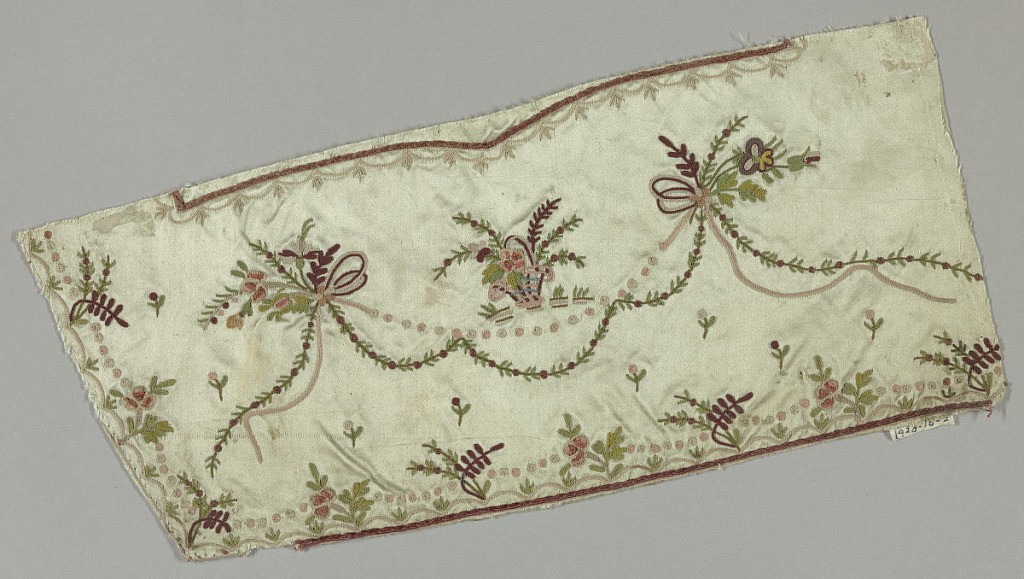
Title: Fragment
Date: ca. 1770
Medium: silk Technique: embroidered in chain stitch on satin weave
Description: Fragment of man's waistcoat in pale green satin embroidered in multicolored silks in a design of flowering vines, floral sprays, baskets of flowers, and ribbons.